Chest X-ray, PA view. Patient: 36 years old, sex M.
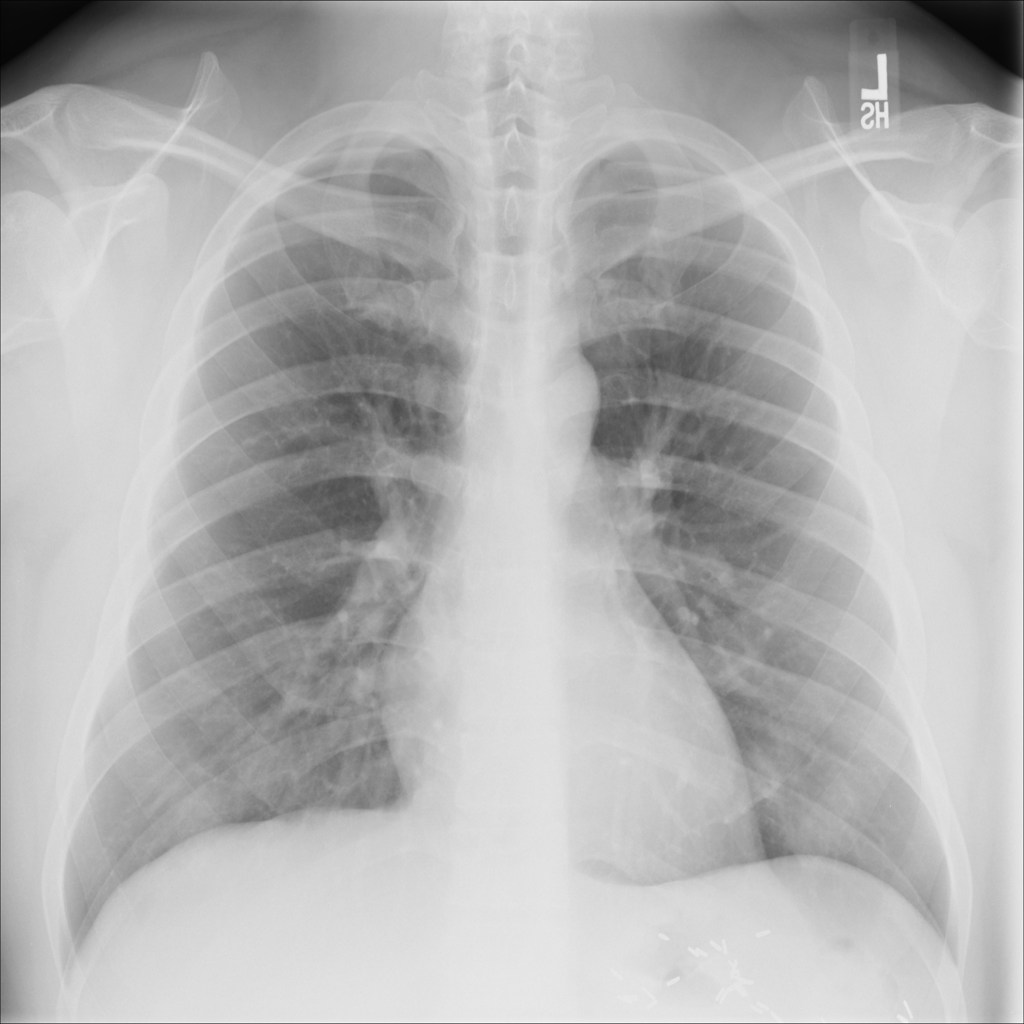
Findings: No Finding